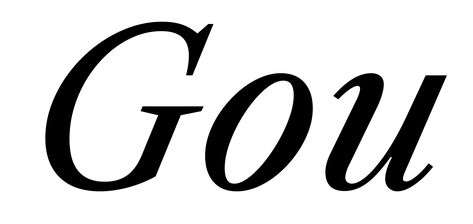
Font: LibreCaslonText-Italic_Italic